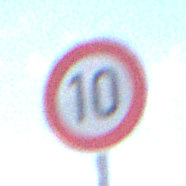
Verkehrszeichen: Geschwindigkeit10
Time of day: MorningAfternoon
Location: Outdoor (Nature)
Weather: PartlyCloudy
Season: NotSpecified
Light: Natural